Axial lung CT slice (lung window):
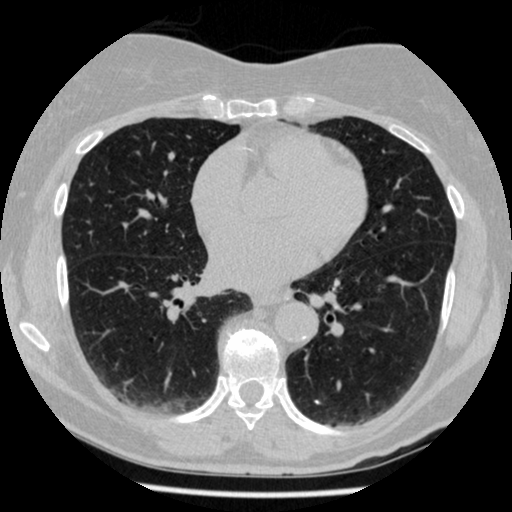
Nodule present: no